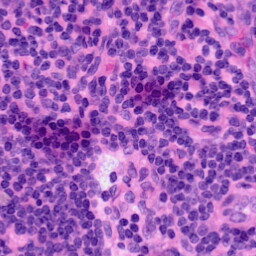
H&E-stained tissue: LymphNode